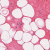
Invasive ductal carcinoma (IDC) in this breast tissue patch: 0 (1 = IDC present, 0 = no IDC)